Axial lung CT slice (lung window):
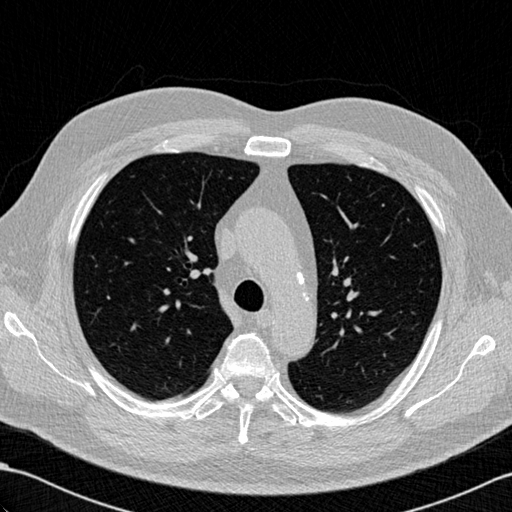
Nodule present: no